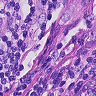
Metastatic tissue present: yes